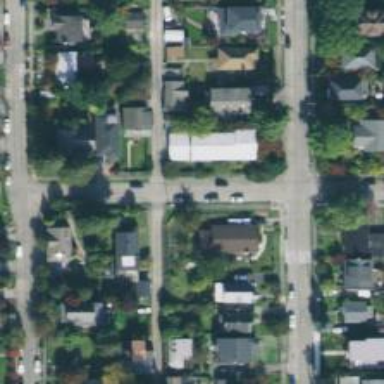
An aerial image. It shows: Alleyway designated as service road.